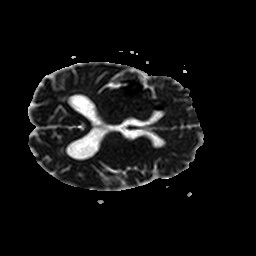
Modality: ADC
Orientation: axial
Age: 54
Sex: male
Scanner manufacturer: philips
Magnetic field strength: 1.5 T
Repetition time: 4.819 s
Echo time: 0.07764 s